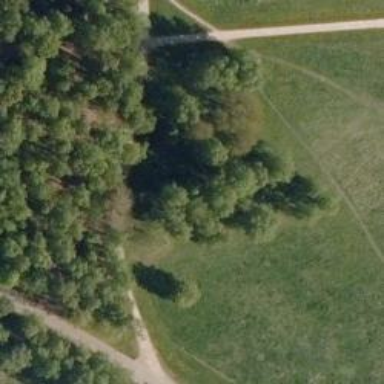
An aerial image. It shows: Disc golf basket.